Aerial crown-view tile of a tropical tree (Barro Colorado Island, Panama), acquired 20240716:
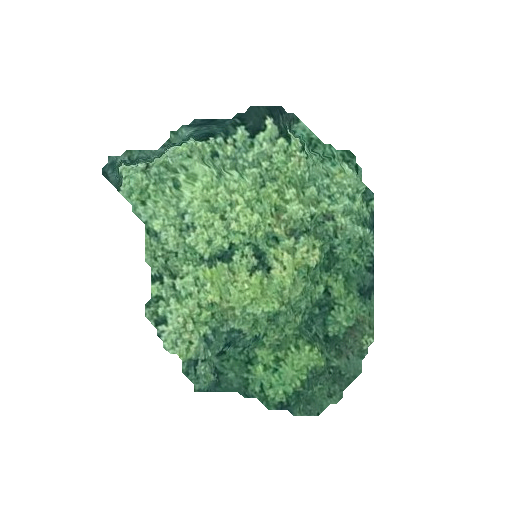
Species: Hieronyma alchorneoides
GBIF accepted scientific name: Hieronyma alchorneoides
Crown area: 93.111 m²